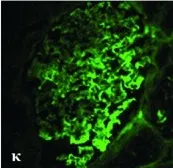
Kappa-light chain.
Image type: pathology (immunostaining)